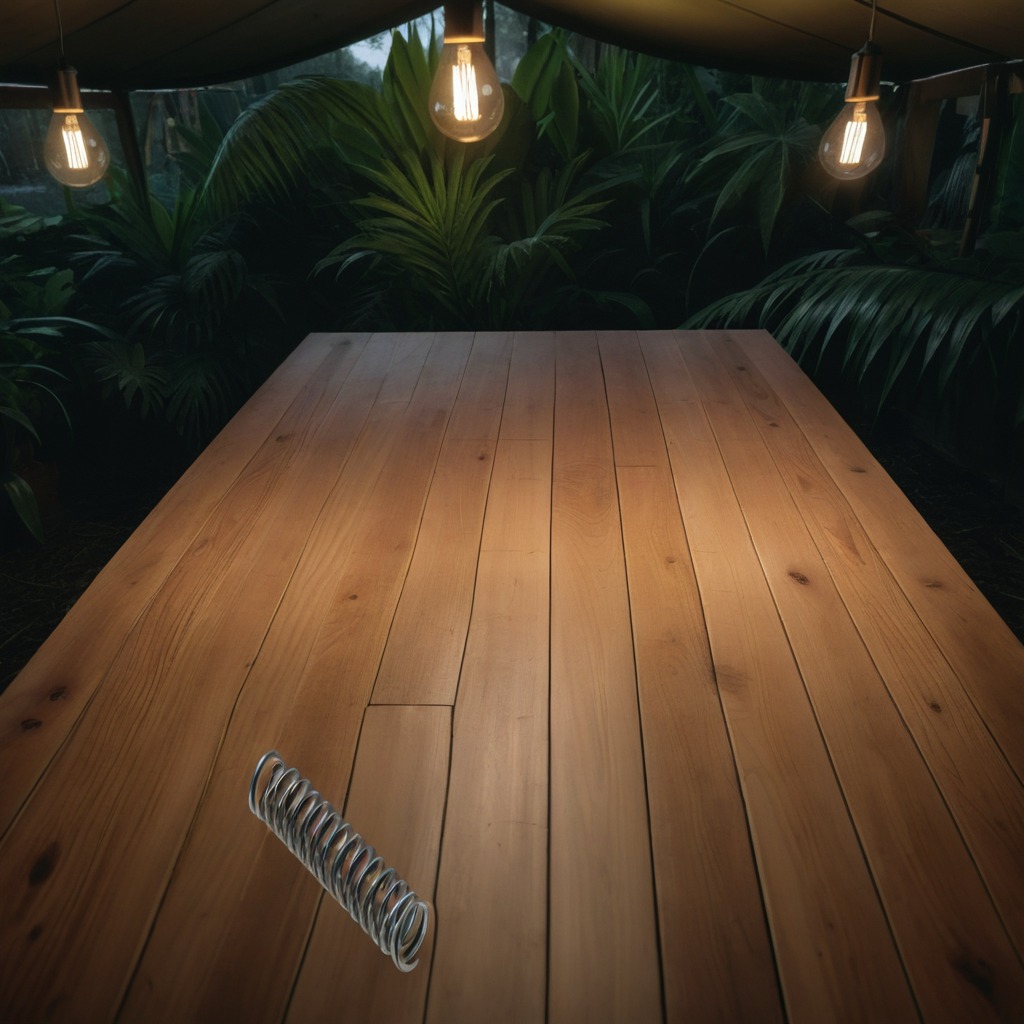
A coiled metal spring lies on a wooden table in a jungle field workshop tent at night.